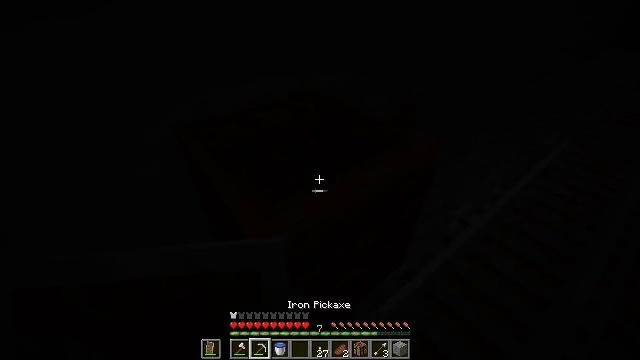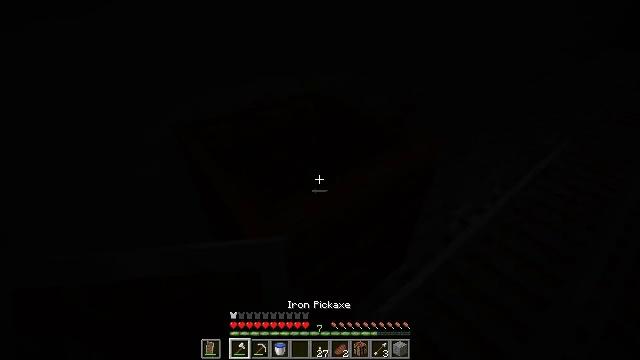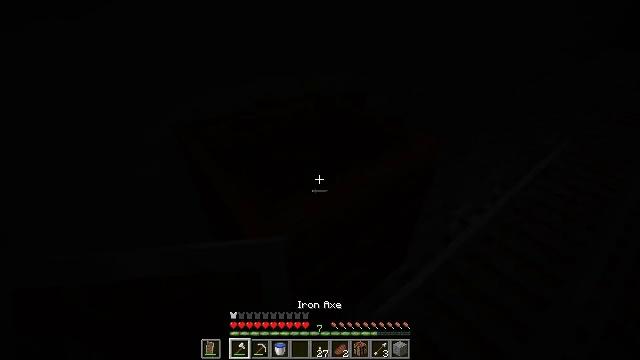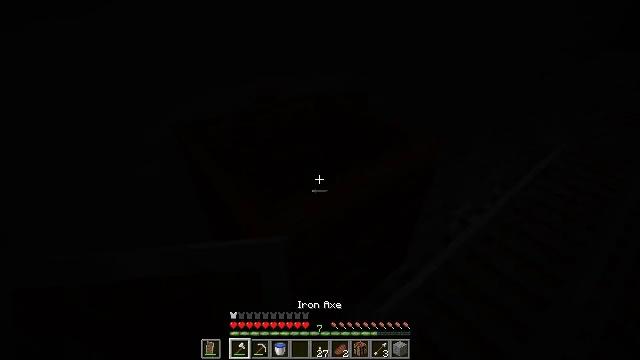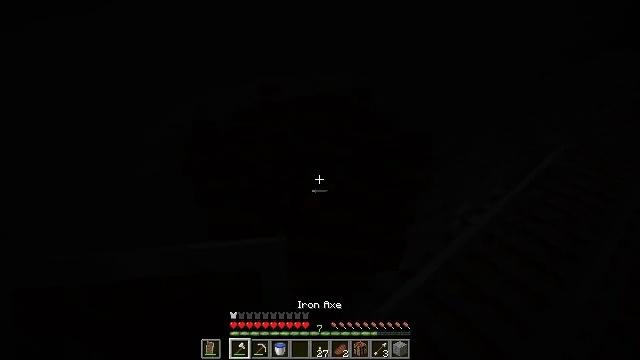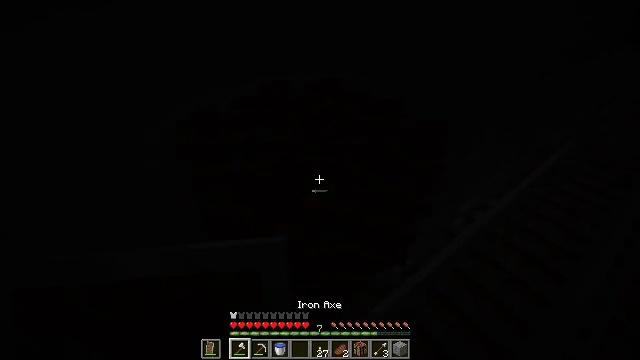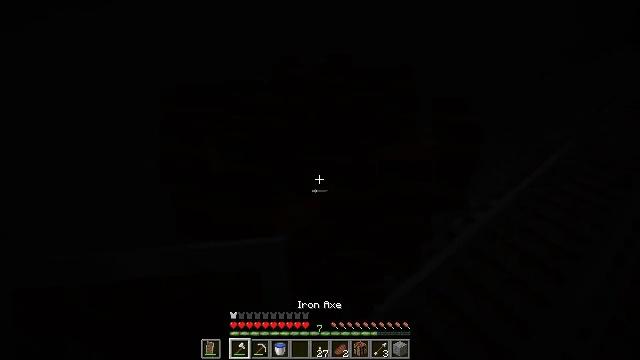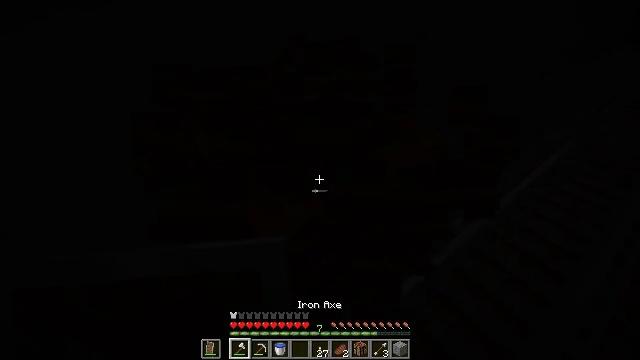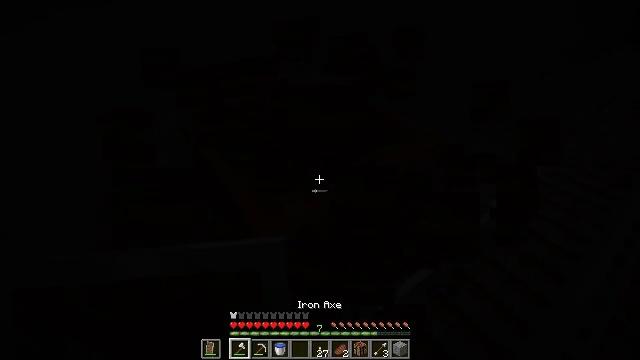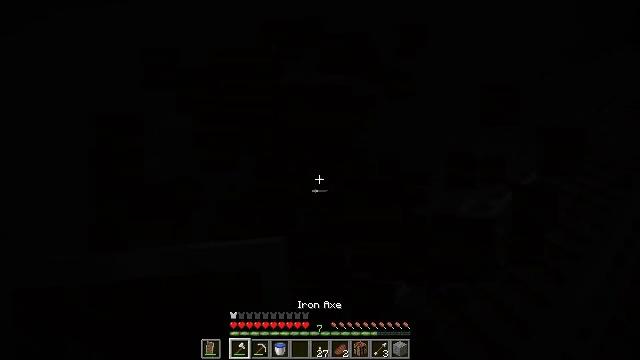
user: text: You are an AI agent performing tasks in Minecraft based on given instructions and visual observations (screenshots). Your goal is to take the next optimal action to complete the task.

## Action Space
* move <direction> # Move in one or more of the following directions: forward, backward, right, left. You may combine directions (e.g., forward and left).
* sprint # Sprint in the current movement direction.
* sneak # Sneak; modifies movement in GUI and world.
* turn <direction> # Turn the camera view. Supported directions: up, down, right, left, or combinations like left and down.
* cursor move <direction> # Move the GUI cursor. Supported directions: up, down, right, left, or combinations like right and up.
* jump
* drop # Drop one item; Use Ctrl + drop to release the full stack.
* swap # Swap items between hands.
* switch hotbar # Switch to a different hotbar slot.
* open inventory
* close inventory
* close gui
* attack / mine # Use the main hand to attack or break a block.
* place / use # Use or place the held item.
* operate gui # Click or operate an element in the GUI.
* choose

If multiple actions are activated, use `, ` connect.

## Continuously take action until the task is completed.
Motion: motion action
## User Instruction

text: Break the composter to recycle it.
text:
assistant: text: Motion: attack / mine, switch to hotbar 1
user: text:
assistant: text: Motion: attack / mine, switch to hotbar 1
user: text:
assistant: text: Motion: attack / mine, switch to hotbar 1
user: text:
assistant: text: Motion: attack / mine
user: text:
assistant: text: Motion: attack / mine
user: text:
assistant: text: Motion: attack / mine
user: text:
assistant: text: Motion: attack / mine
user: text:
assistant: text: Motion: attack / mine
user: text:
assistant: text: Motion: attack / mine
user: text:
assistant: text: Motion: attack / mine